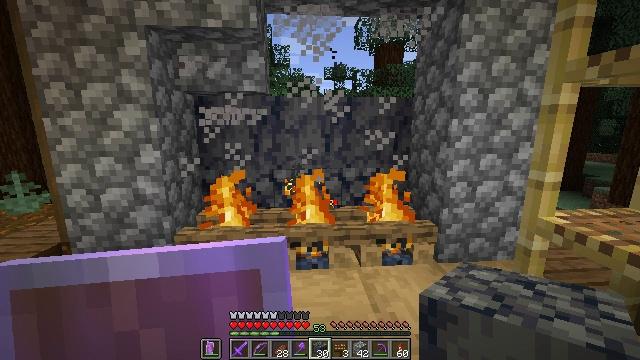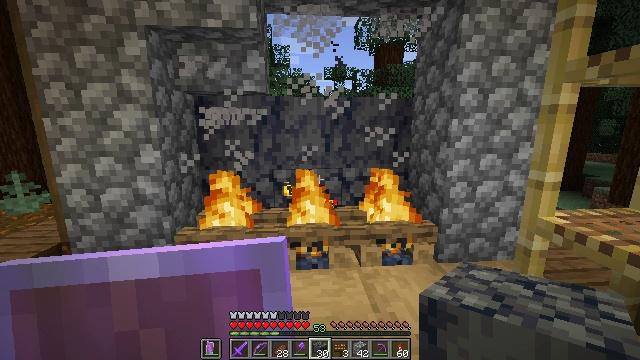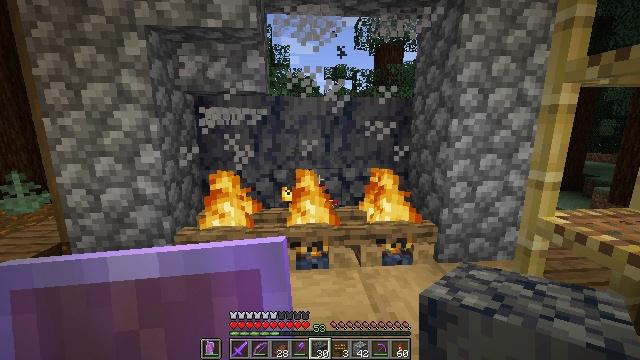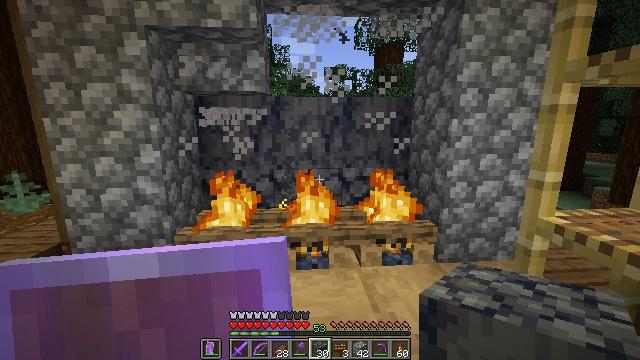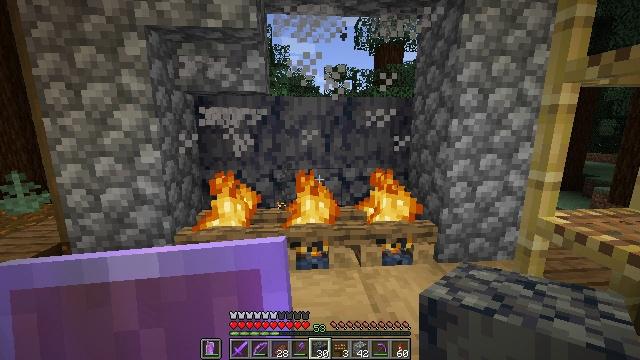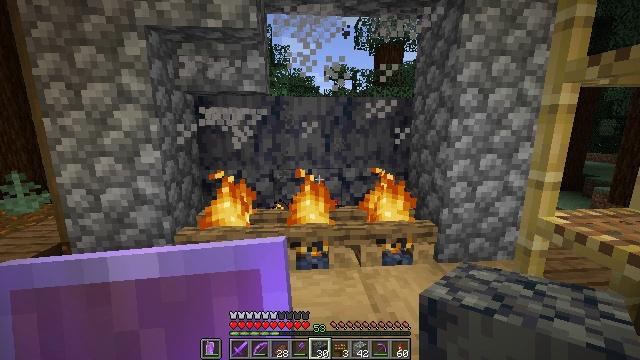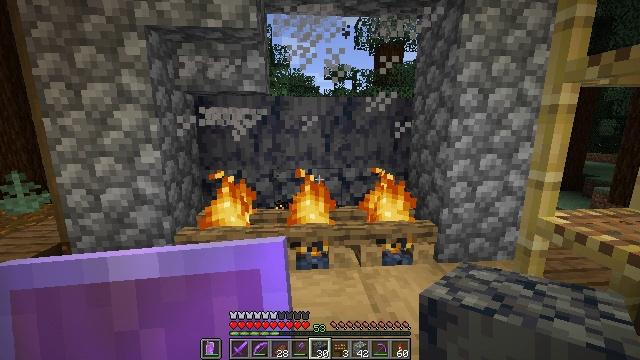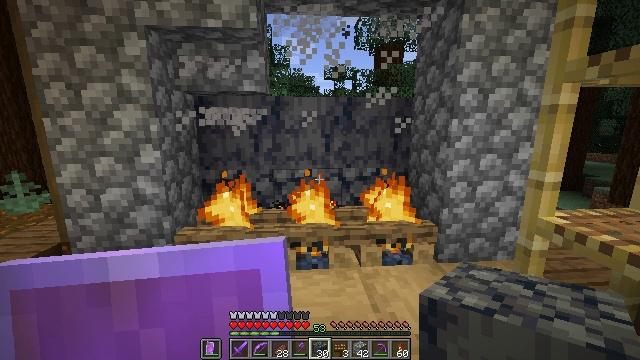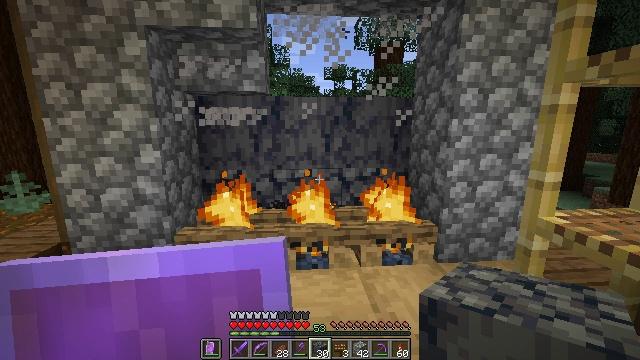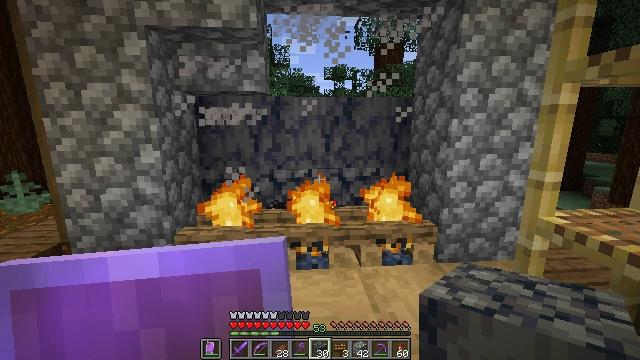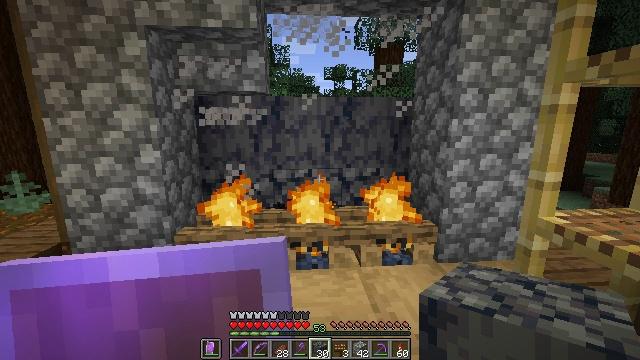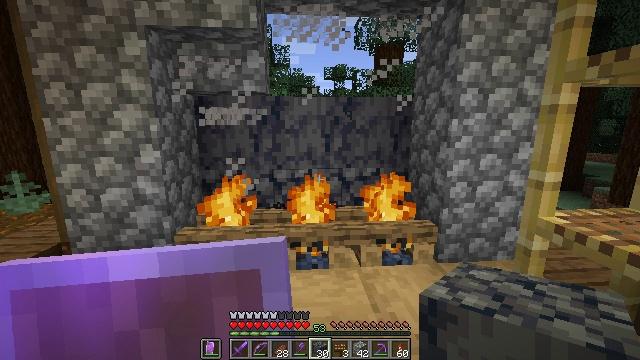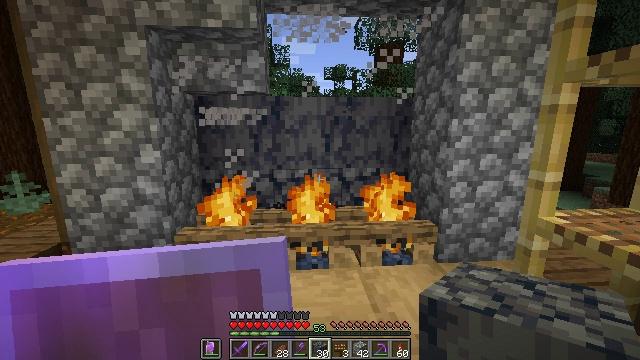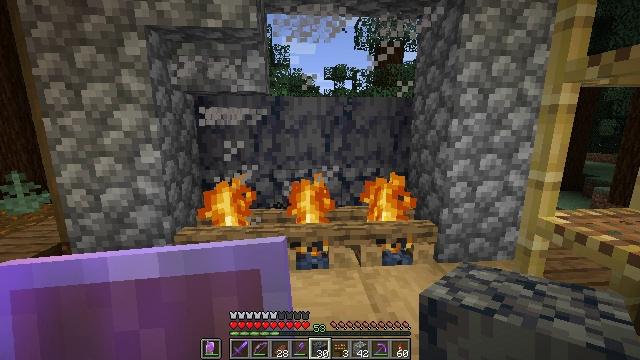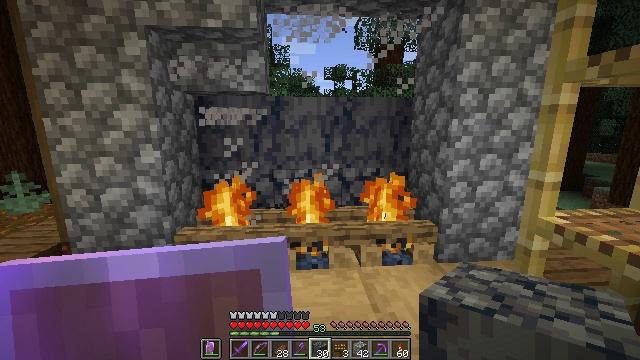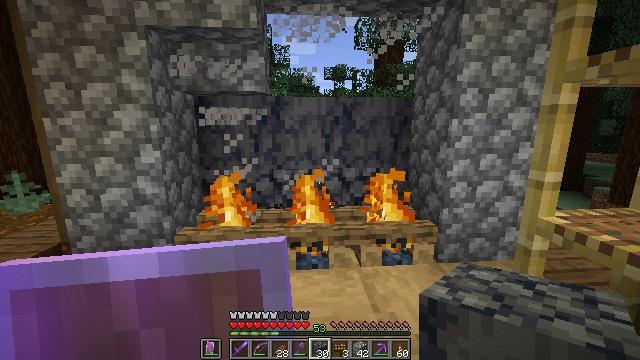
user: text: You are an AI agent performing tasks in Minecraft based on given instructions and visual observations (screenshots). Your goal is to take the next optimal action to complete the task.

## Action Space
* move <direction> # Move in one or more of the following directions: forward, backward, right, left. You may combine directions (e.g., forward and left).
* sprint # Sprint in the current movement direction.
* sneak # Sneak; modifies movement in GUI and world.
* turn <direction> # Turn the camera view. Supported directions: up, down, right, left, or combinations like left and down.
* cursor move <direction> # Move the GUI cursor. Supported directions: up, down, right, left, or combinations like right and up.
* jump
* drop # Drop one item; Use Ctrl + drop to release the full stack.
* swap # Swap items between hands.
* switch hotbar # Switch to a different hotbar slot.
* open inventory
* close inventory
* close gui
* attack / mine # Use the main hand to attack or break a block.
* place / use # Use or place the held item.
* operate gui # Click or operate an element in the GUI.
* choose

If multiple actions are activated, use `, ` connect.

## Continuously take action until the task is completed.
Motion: motion action
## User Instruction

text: Destroy the campfire carefully.
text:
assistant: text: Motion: no_op
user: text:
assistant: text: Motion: no_op
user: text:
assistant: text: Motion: no_op
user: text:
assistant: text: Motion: no_op
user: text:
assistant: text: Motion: no_op
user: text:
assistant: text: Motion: no_op
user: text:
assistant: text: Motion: no_op
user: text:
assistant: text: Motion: no_op
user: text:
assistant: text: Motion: no_op
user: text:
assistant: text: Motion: no_op
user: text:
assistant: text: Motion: no_op
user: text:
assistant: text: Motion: no_op
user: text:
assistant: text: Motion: no_op
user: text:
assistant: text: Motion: no_op
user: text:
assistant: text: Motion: no_op
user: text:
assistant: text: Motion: no_op
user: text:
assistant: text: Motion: no_op
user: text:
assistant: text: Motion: no_op
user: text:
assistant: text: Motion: no_op
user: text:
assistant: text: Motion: no_op
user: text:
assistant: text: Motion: no_op
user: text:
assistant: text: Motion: no_op
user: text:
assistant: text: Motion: no_op
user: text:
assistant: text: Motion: no_op
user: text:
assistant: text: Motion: no_op
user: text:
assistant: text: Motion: no_op
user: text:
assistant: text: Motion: no_op
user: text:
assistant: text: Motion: no_op
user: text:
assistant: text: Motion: no_op
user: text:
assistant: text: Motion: no_op